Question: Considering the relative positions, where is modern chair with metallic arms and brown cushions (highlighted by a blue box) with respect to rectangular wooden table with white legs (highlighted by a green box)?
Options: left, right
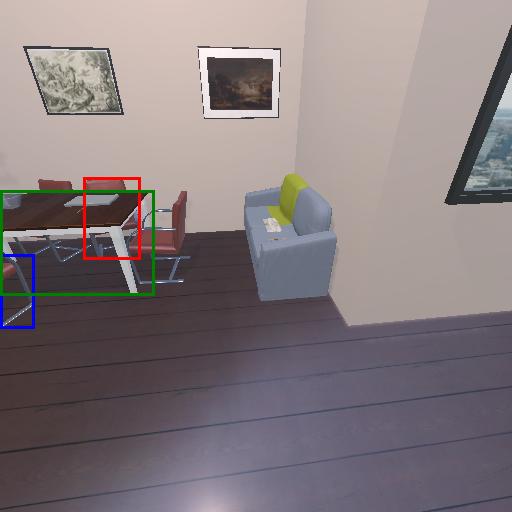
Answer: left